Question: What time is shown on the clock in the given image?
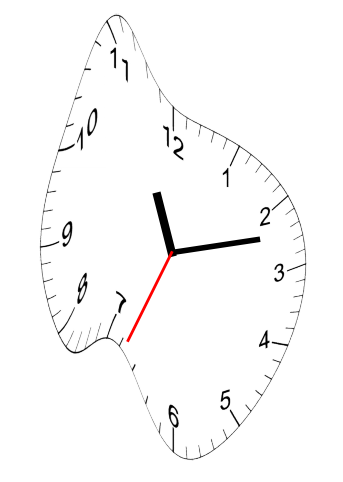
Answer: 11:12:34